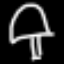
Label: mushroom